Field crop: maize
Growth stage: 2
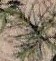
Species: salsola